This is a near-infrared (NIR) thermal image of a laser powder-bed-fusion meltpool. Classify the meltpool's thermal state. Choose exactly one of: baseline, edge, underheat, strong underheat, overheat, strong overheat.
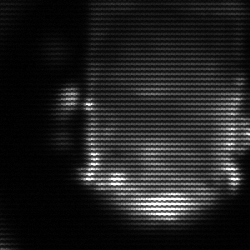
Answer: baseline